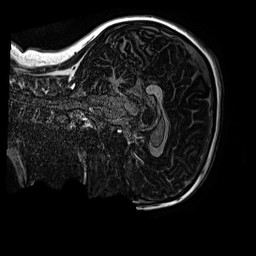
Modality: MP2RAGE
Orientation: sagittal
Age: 12
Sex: female
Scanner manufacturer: siemens
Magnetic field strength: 3 T
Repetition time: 4 s
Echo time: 0.00299 s